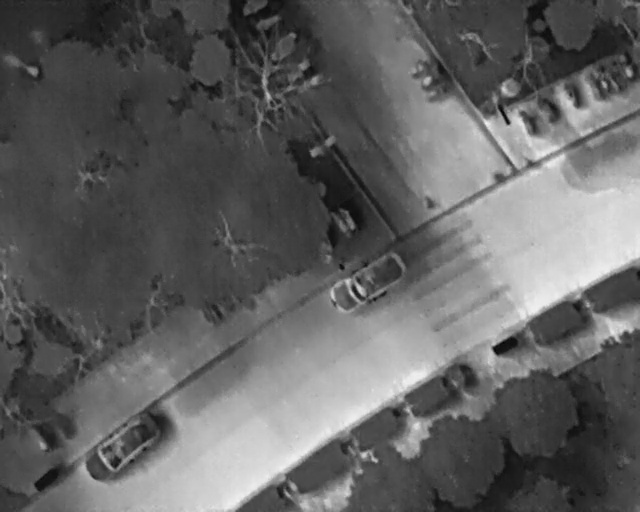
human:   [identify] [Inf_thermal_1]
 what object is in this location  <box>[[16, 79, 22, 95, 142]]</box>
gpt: <ref>1 large car at the bottom left</ref>

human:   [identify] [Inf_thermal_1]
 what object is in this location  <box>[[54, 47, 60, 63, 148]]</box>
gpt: <ref>1 medium car at the center</ref>

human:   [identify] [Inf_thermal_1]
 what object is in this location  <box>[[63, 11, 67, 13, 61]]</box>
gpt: <ref>1 small bicycle at the top</ref>